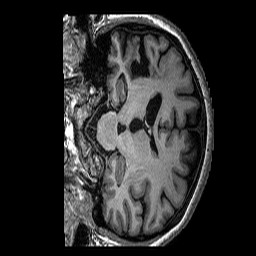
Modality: T1w
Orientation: coronal
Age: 39
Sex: female
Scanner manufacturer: siemens
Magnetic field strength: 3 T
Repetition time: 2.25 s
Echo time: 0.003 s